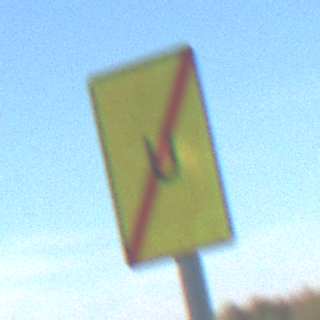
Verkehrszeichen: EndeUmleitung
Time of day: MorningAfternoon
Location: Outdoor (Nature)
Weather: Clear
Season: Autumn
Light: Natural